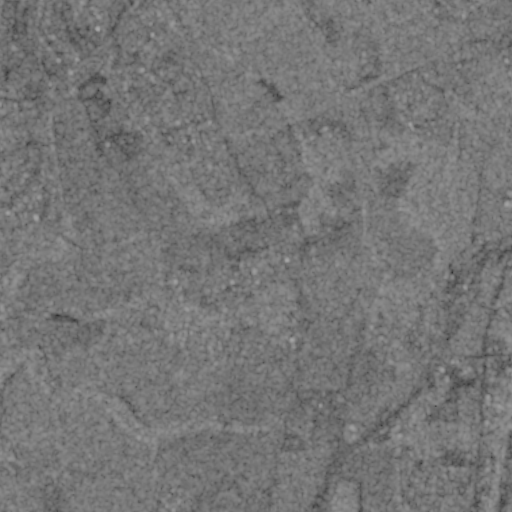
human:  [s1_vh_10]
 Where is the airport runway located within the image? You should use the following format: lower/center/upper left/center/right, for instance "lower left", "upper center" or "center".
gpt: The airport runway is located in the upper right of the image.
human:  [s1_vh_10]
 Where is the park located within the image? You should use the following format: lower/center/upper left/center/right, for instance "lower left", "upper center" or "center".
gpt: The park is located in the center right of the image.
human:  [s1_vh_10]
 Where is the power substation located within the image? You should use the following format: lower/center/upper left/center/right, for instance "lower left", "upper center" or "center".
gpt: The power substation is located in the center of the image.
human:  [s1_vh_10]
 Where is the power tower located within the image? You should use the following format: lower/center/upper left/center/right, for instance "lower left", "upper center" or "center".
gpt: The power tower is located in the center left of the image.
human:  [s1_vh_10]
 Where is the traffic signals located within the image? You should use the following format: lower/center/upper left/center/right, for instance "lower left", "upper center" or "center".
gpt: The traffic signals is located in the lower right of the image.
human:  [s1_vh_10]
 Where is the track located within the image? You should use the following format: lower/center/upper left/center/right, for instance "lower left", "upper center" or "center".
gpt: There is no track in the image.

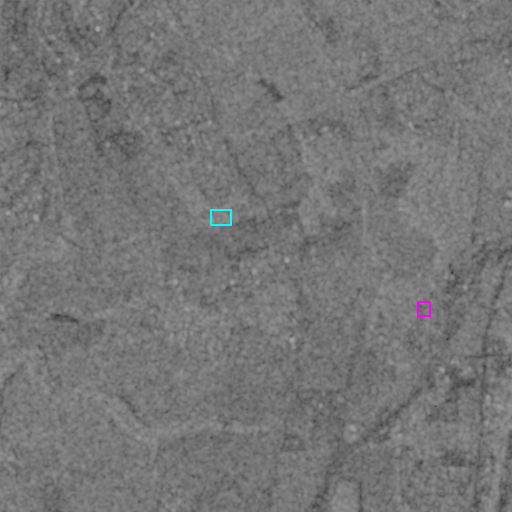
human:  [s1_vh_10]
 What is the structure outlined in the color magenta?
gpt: The structure outlined in magenta is a park.
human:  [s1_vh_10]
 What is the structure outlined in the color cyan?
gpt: The structure outlined in cyan is a power substation.
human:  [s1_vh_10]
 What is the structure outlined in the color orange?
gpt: There is no orange outline.